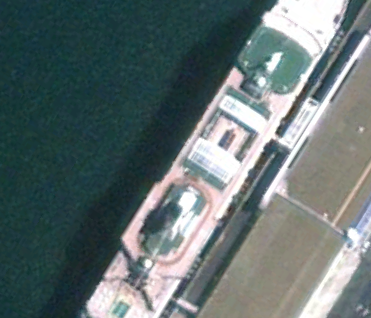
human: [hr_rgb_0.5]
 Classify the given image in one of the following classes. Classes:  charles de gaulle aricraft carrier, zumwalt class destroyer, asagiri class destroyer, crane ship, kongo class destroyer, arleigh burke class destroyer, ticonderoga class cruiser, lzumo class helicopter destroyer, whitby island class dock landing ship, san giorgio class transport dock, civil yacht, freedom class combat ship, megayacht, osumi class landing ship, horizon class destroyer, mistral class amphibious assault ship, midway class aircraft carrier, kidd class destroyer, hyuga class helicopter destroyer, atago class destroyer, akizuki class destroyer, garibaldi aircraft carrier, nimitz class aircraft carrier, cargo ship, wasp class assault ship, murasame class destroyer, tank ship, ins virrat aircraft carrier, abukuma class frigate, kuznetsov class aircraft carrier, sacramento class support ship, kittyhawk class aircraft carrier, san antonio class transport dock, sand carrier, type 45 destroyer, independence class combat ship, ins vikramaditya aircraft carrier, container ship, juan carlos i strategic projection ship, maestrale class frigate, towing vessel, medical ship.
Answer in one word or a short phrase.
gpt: Megayacht